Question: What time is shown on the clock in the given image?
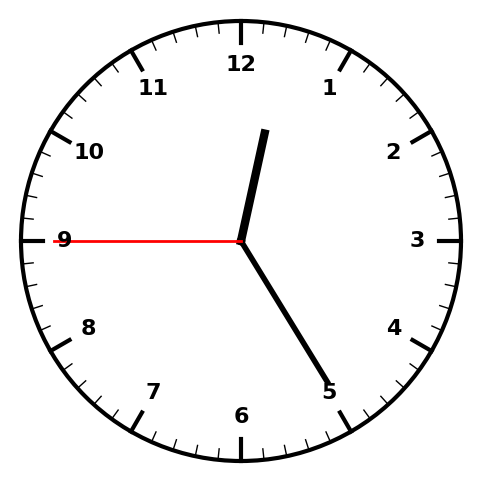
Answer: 12:24:45